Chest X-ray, PA view. Patient: 31 years old, sex M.
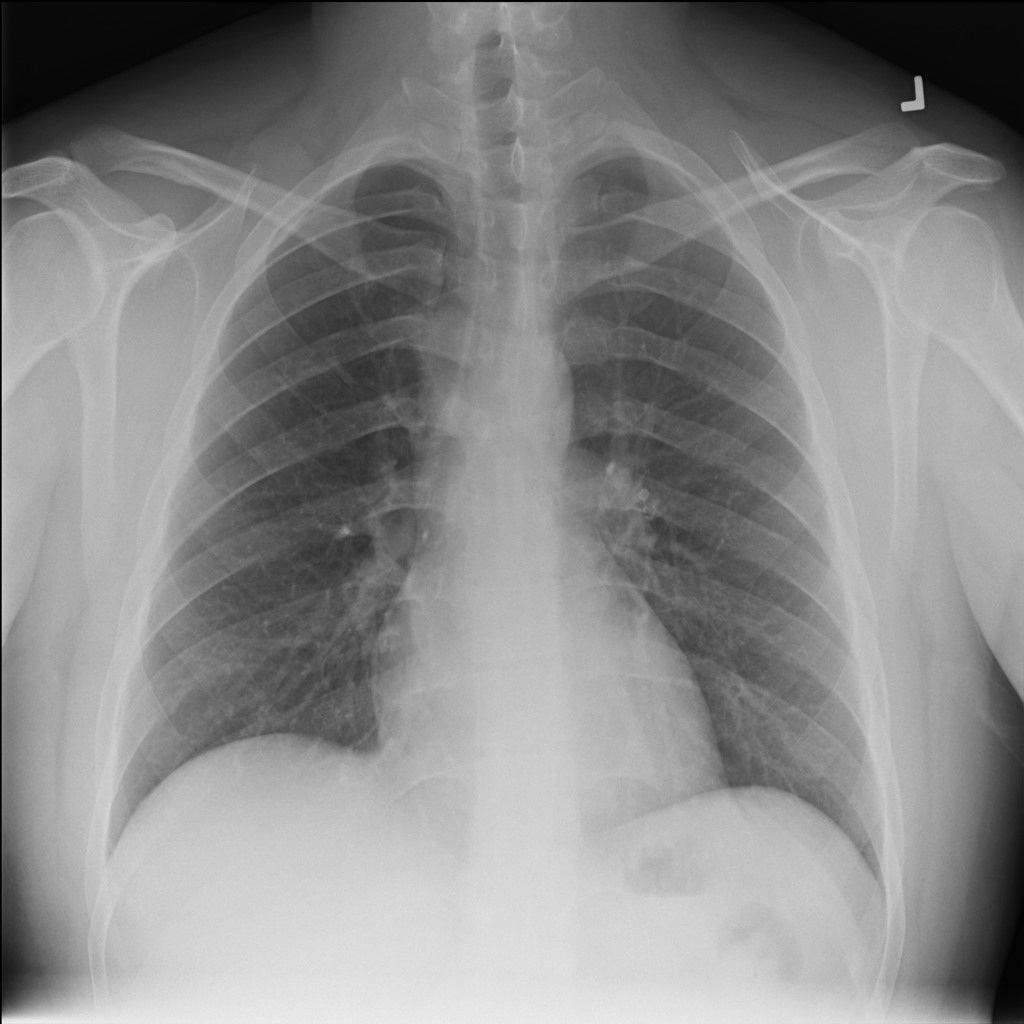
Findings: No Finding